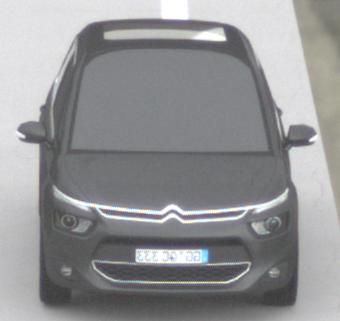
Make: Citroen
Model: Grand C4 Picasso VTi 120
Detailed model: Grand C4 Picasso (II)
Model produced from: 2013/10
Model produced until: 2015/02
Doors: 5
Color: gray
Road condition: dry road
Daytime: midday
Contrast: low contrast